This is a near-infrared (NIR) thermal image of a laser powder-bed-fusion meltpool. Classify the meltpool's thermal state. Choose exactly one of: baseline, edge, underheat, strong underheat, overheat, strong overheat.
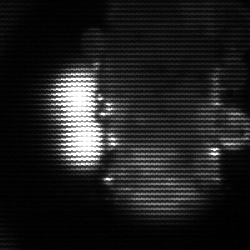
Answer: strong underheat